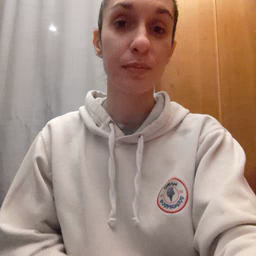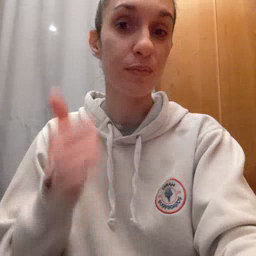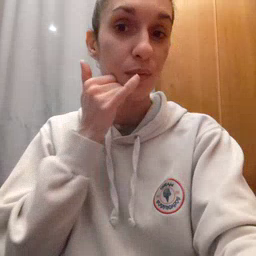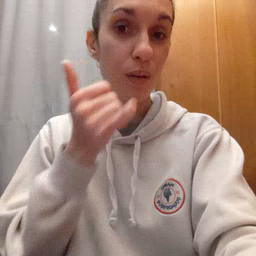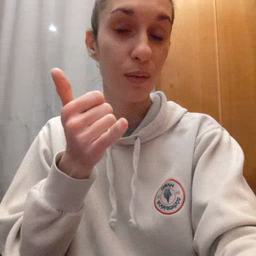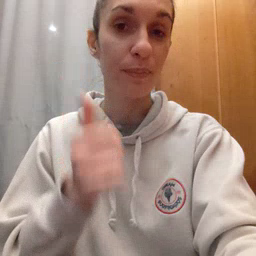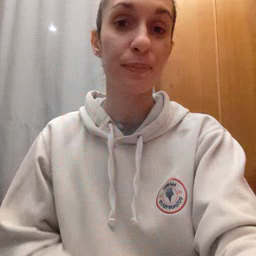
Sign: callonphone